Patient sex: M
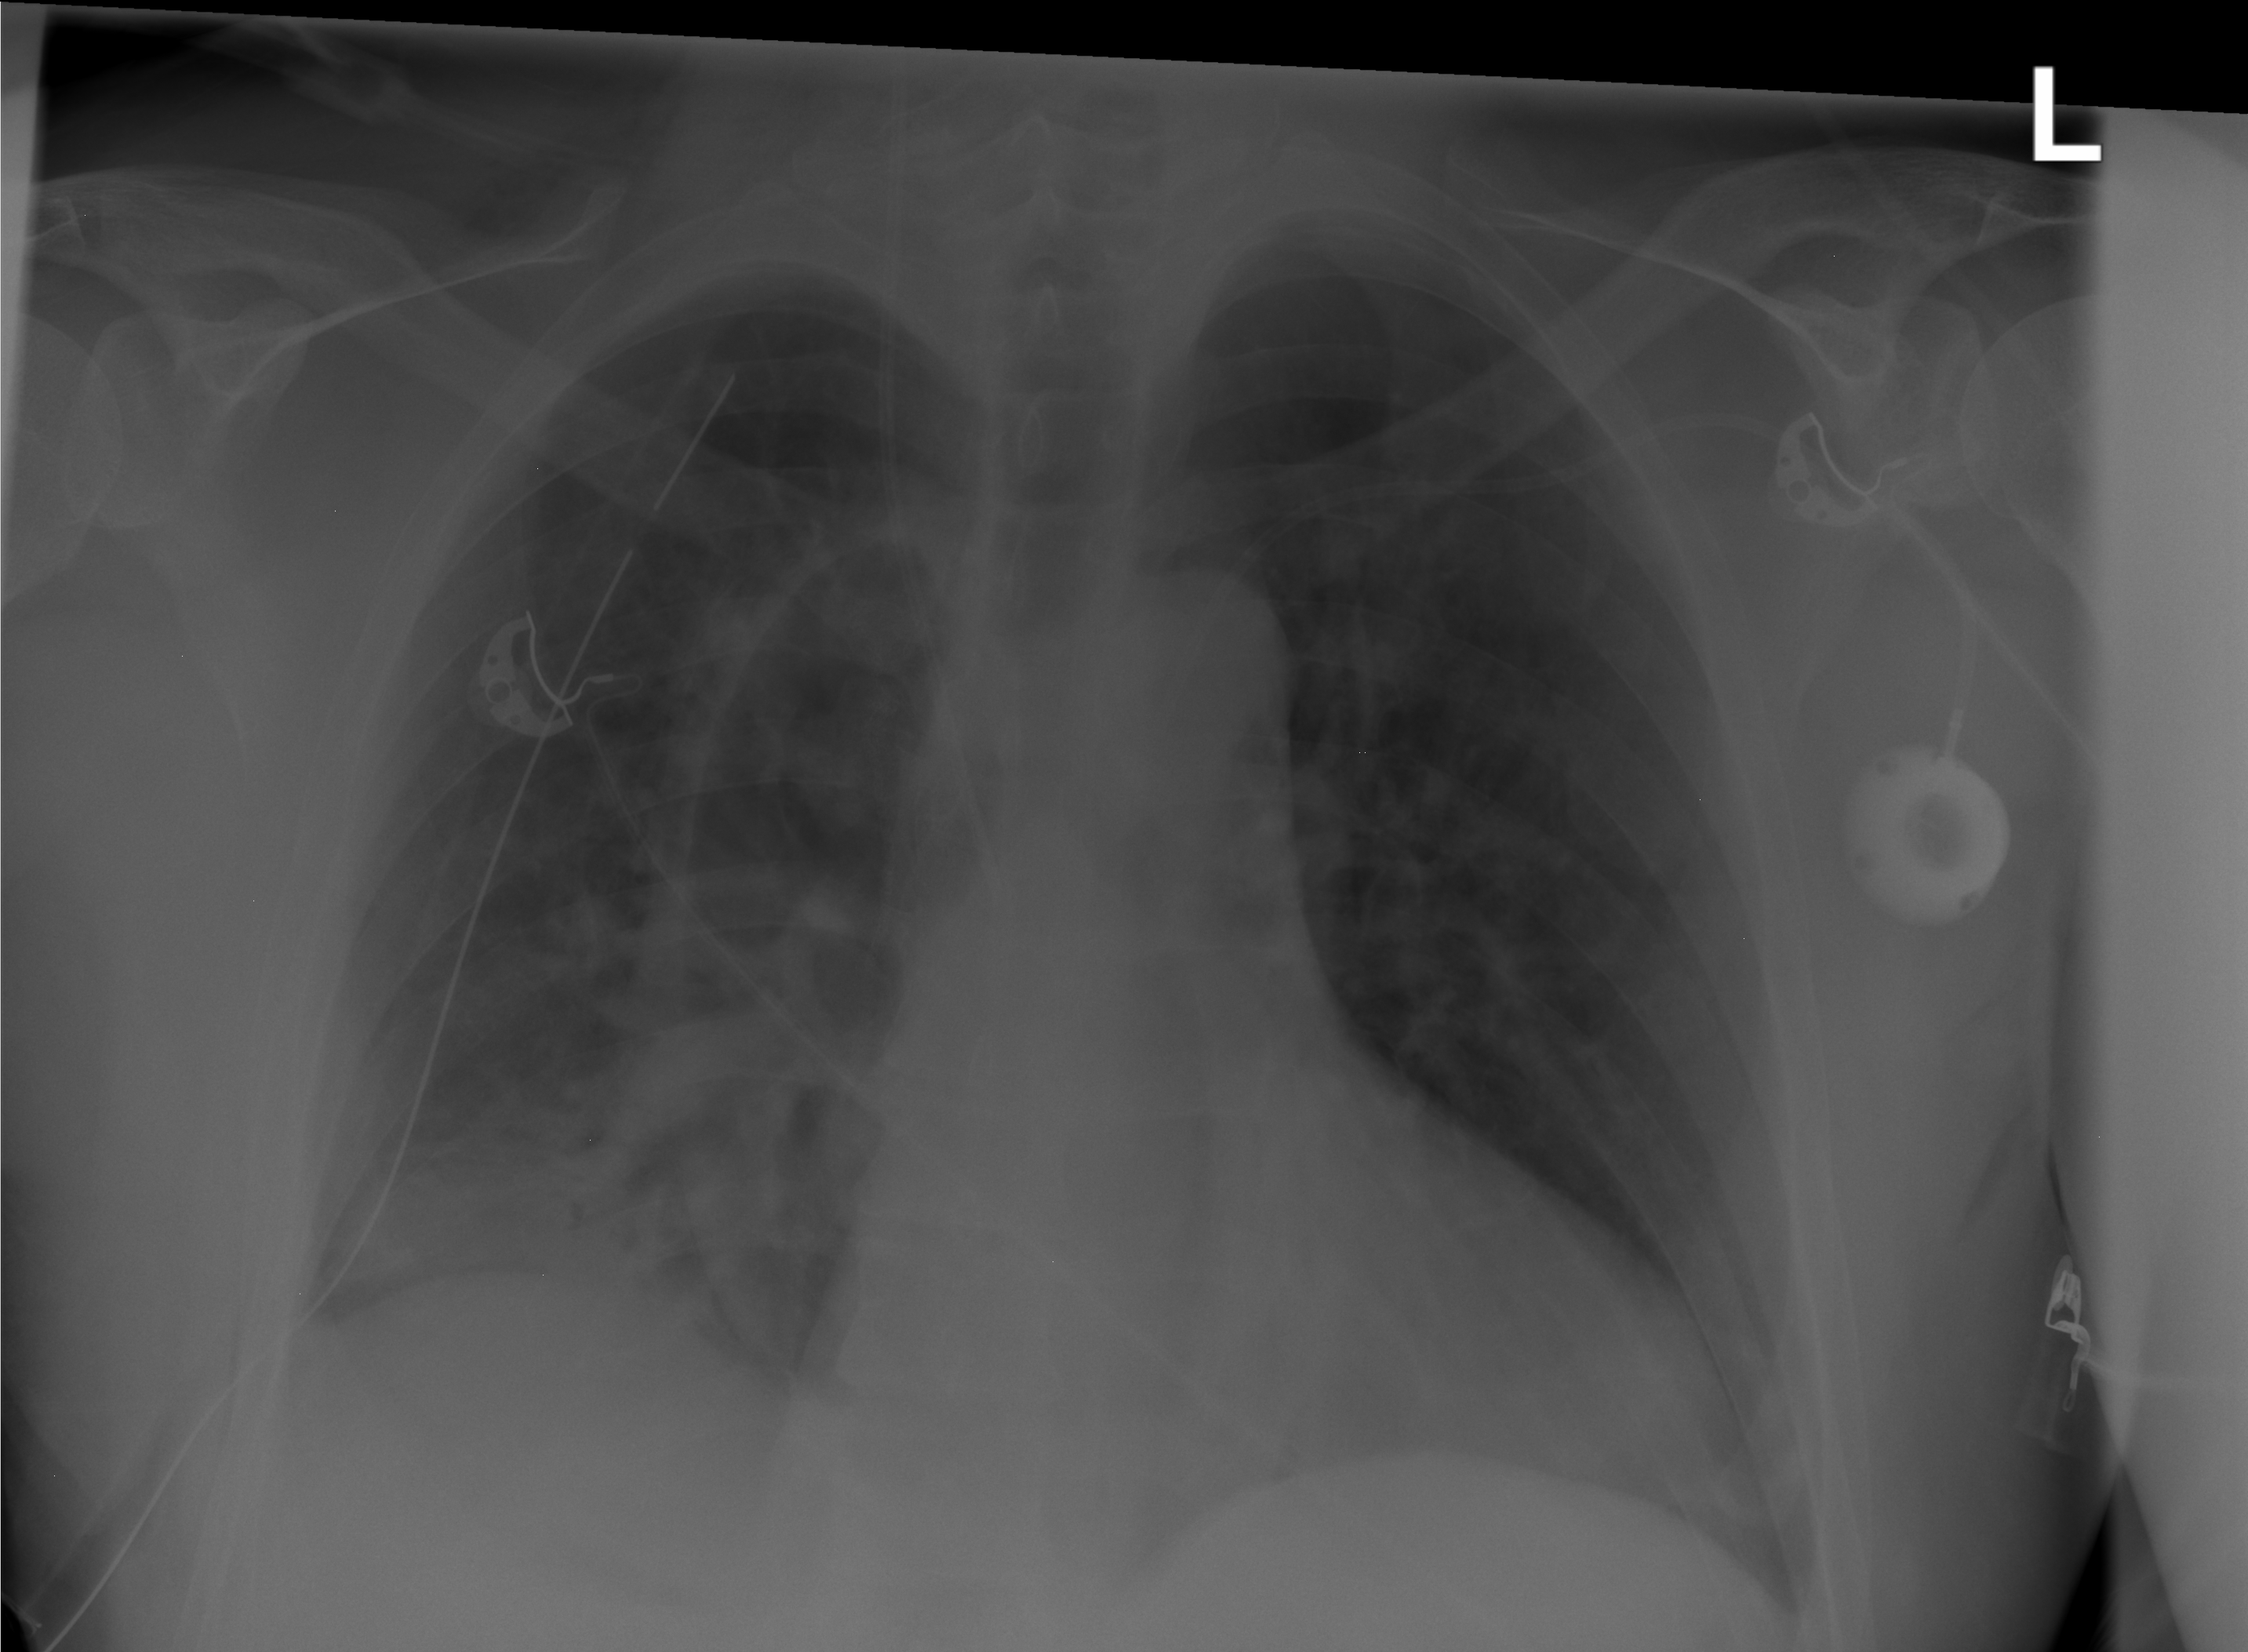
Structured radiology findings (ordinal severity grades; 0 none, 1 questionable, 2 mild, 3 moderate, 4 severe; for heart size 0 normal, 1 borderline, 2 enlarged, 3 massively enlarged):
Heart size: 0
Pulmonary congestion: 0
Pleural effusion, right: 0
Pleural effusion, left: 0
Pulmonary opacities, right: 0
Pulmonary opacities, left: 0
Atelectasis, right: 2
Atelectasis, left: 0